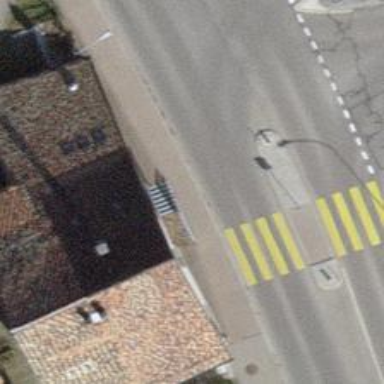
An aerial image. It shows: Kerb barrier.